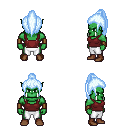
a pixel art fantasy rpg character, male body template, orc, green skin, maroon pirate shirt, white pants, white cyan long topknot hairstyle, leather bracers, brown shoes, four views (front, back, left, right), 2x2 character sprite sheet, small pixel art, hard edges, no anti-aliasing